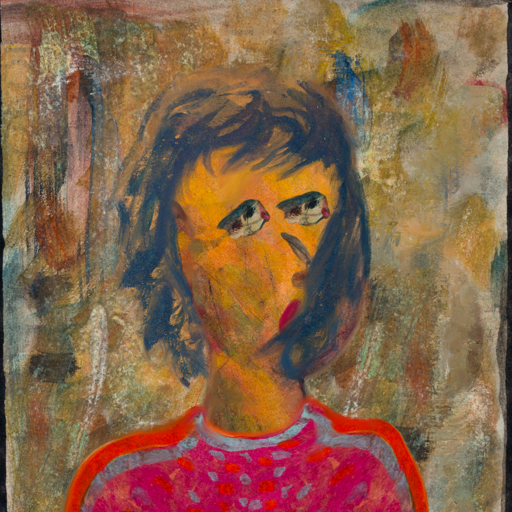
Background: Pipe, Head And Neck Side: Gypsy_Mother, Face Side: Pipe, Bust: Sisters, Hair Side: In_The_Sun, Head Accessory: Blank, Second Necklace: Blank, Necklace: Blank, Baby: Blank